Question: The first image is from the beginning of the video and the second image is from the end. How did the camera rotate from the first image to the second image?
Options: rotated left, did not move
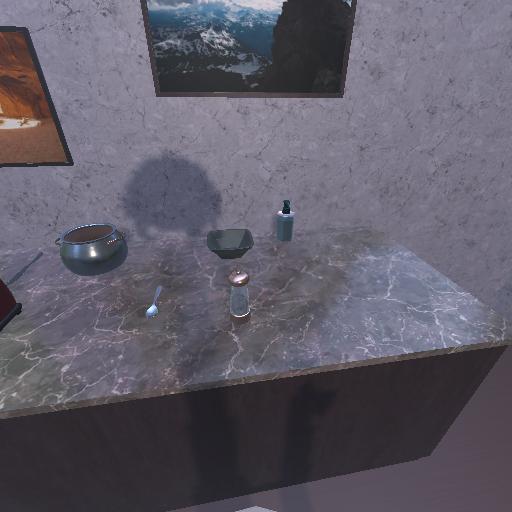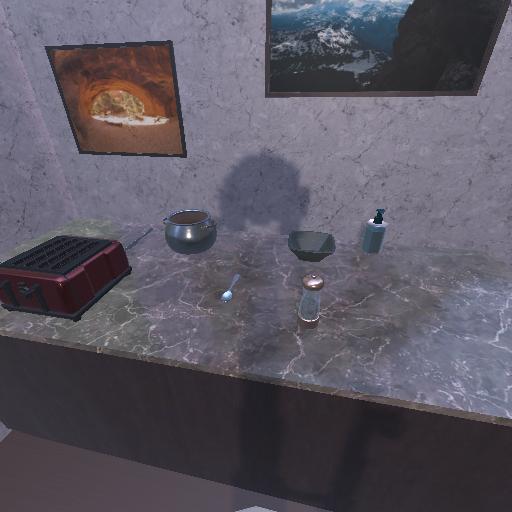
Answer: rotated left